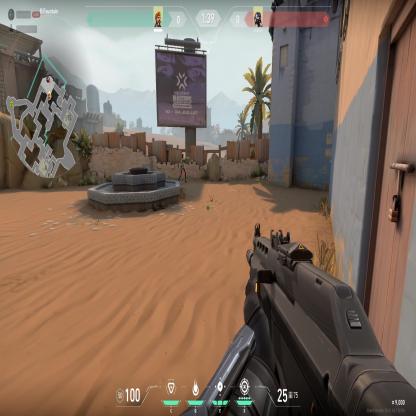
Label: enemy